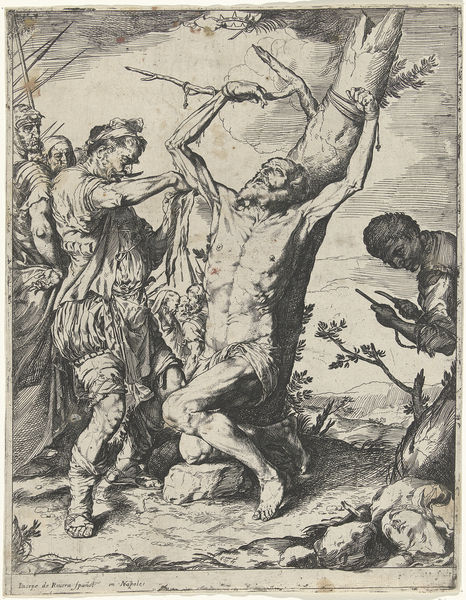
Titel: Martelaarschap van de Heilige Bartholomeus
Standort: Amsterdam
Institution: Rijksmuseum
Schlagwörter: baum, mann, nackt, messer, dünn, ritter, gefesselt, abgemagert